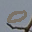
Label: 0